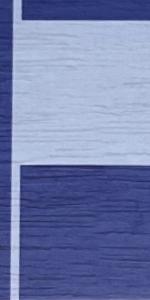
Label: Empty